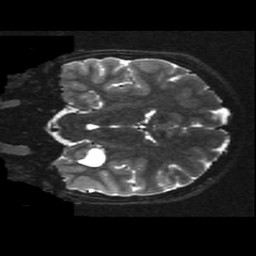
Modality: T2w
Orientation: coronal
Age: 11
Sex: male
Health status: ill
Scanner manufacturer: ge
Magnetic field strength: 3 T
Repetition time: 7.5 s
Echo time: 0.1015 s